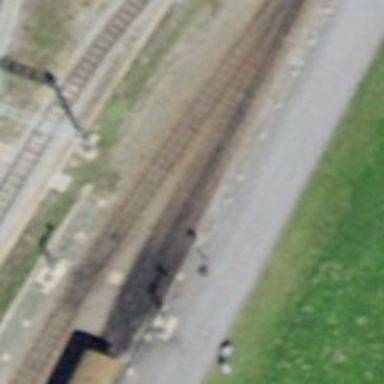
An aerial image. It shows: Preserved narrow-gauge railway with one track.